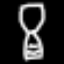
Label: hourglass